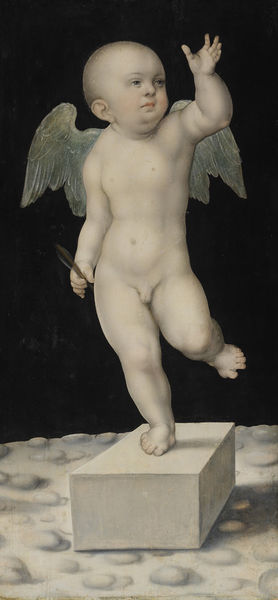
Titel: Amor mit dem Pfeil
Künstler: Lucas Cranach (Werkstatt)
Standort: Karlsruhe
Institution: Staatliche Kunsthalle Karlsruhe
Schlagwörter: akt, dunkel, feder, flügel, fuß, gemälde, hand, kopf, körper, mann, nackt, weiß, grün, bewegung, finger, geste, grau, hell, hintergrund, holz, marmor, mund, nacht, nase, ohr, raum, schwarz, türkis, blick, rot, hochformat, malerei, tanz, jung, arm, arme, augen, federn, gesicht, sockel, stehen, stein, steine, bild, hände, öl, boden, dunkelheit, figur, gold, haare, stehend, kind, kinn, lippen, renaissance, fliegen, engel, engelchen, putte, putto, skulptur, statue, beine, bein, füße, bogen, stab, backen, farbe, kahl, klein, baby, dick, detail, glatze, nabel, bauch, marmorsockel, plastik, podest, junge, bauchnabel, knie, zehen, zeigen, fett, penis, mond, knabe, untergrund, links, kiesel, flug, schwarzweiss, kiste, mythologie, stift, rom, kasten, ein, quader, christus, jesus, griechisch, eros, schwart, fingerzeig, block, spielbein, standbein, amor, heilig, steinboden, zeige, haarlos, putti, schwebend, pfeil, blasen, standfuß, mamor, armor, winken, eier, gruss, hoden, statur, gleichgewicht, kindlich, nachtszene, aphrodite, balancieren, cranach, lucas, lucas cranach, glatzkopf, grissaille, grien, einbeinig, pimmel, zeigt, ban, makellos, türlis, scchwarz, linke, 1520, kein hintergrund, baldung, nakedei, amolr, glstzr, harlos, 'flügel